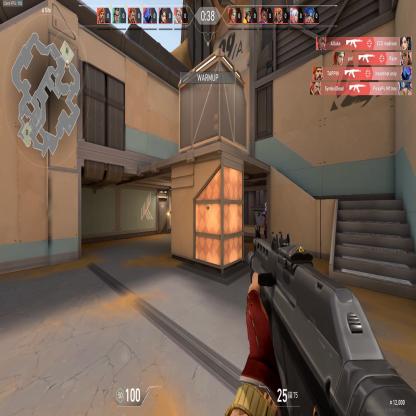
Label: enemy